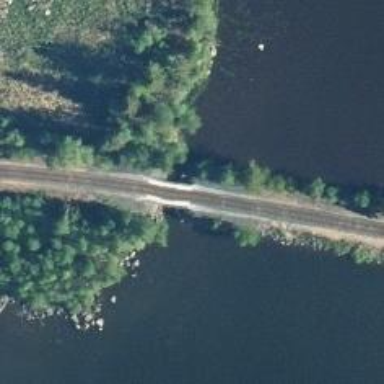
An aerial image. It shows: Railway bridge.